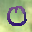
Label: 0